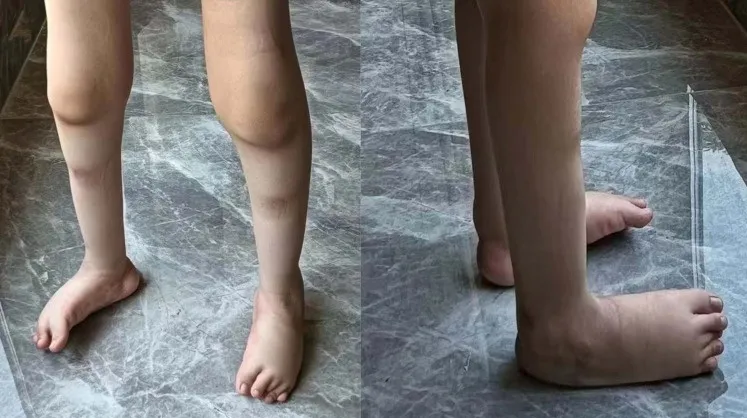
Imaging of the affected lower limbs in the proband. The primary clinical manifestations in the patient manifest as clubfoot and distal muscle atrophy in the legs.
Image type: medical_photograph (skin_photograph)